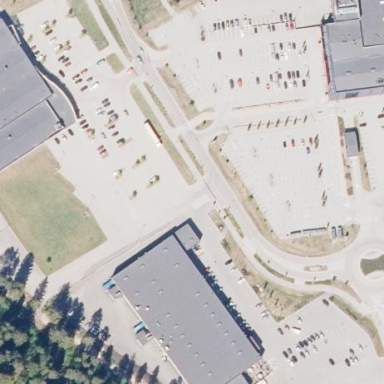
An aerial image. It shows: Retail area.